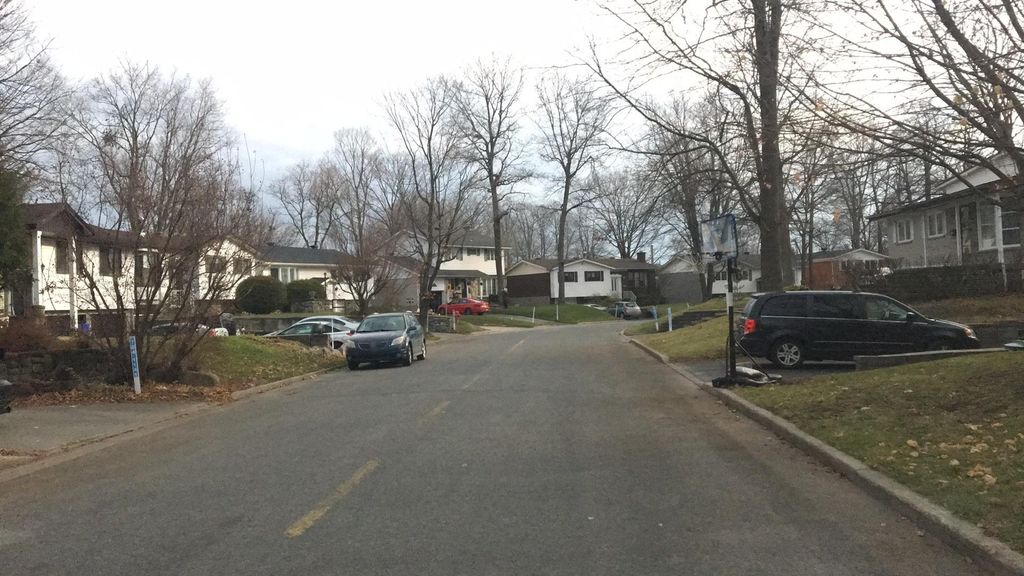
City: montreal